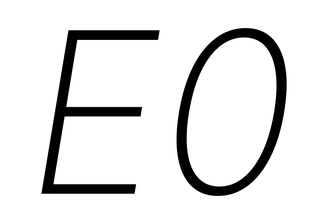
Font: Inter-Italic_ExtraLight_Italic